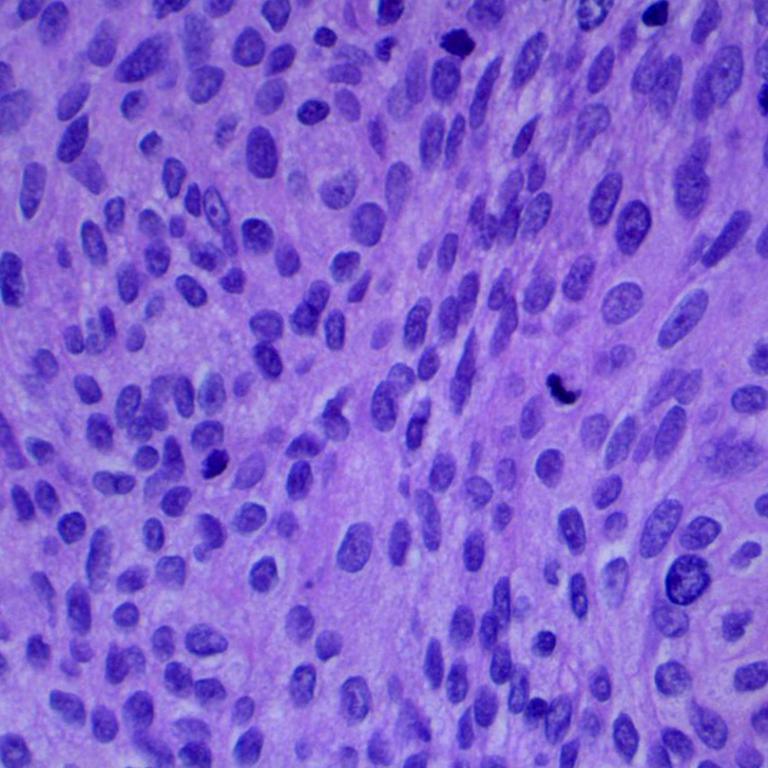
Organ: lung
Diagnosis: squamous carcinomas